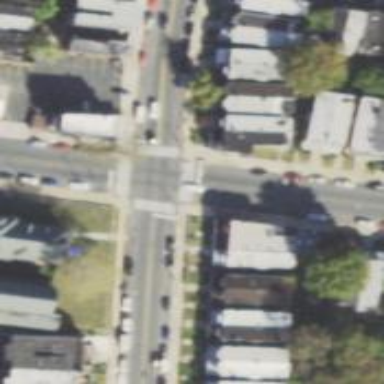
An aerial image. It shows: Marked road crossing.